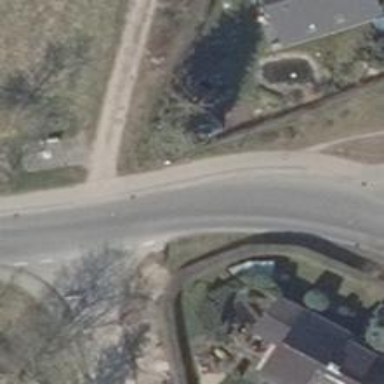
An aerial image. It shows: Sidewalk.